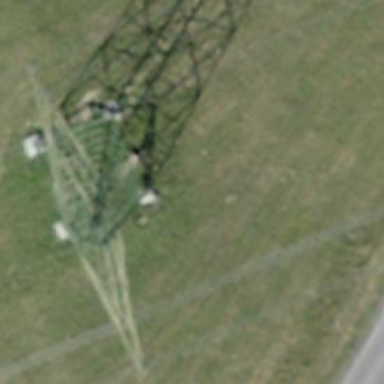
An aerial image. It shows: Towering power structure.